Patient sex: F
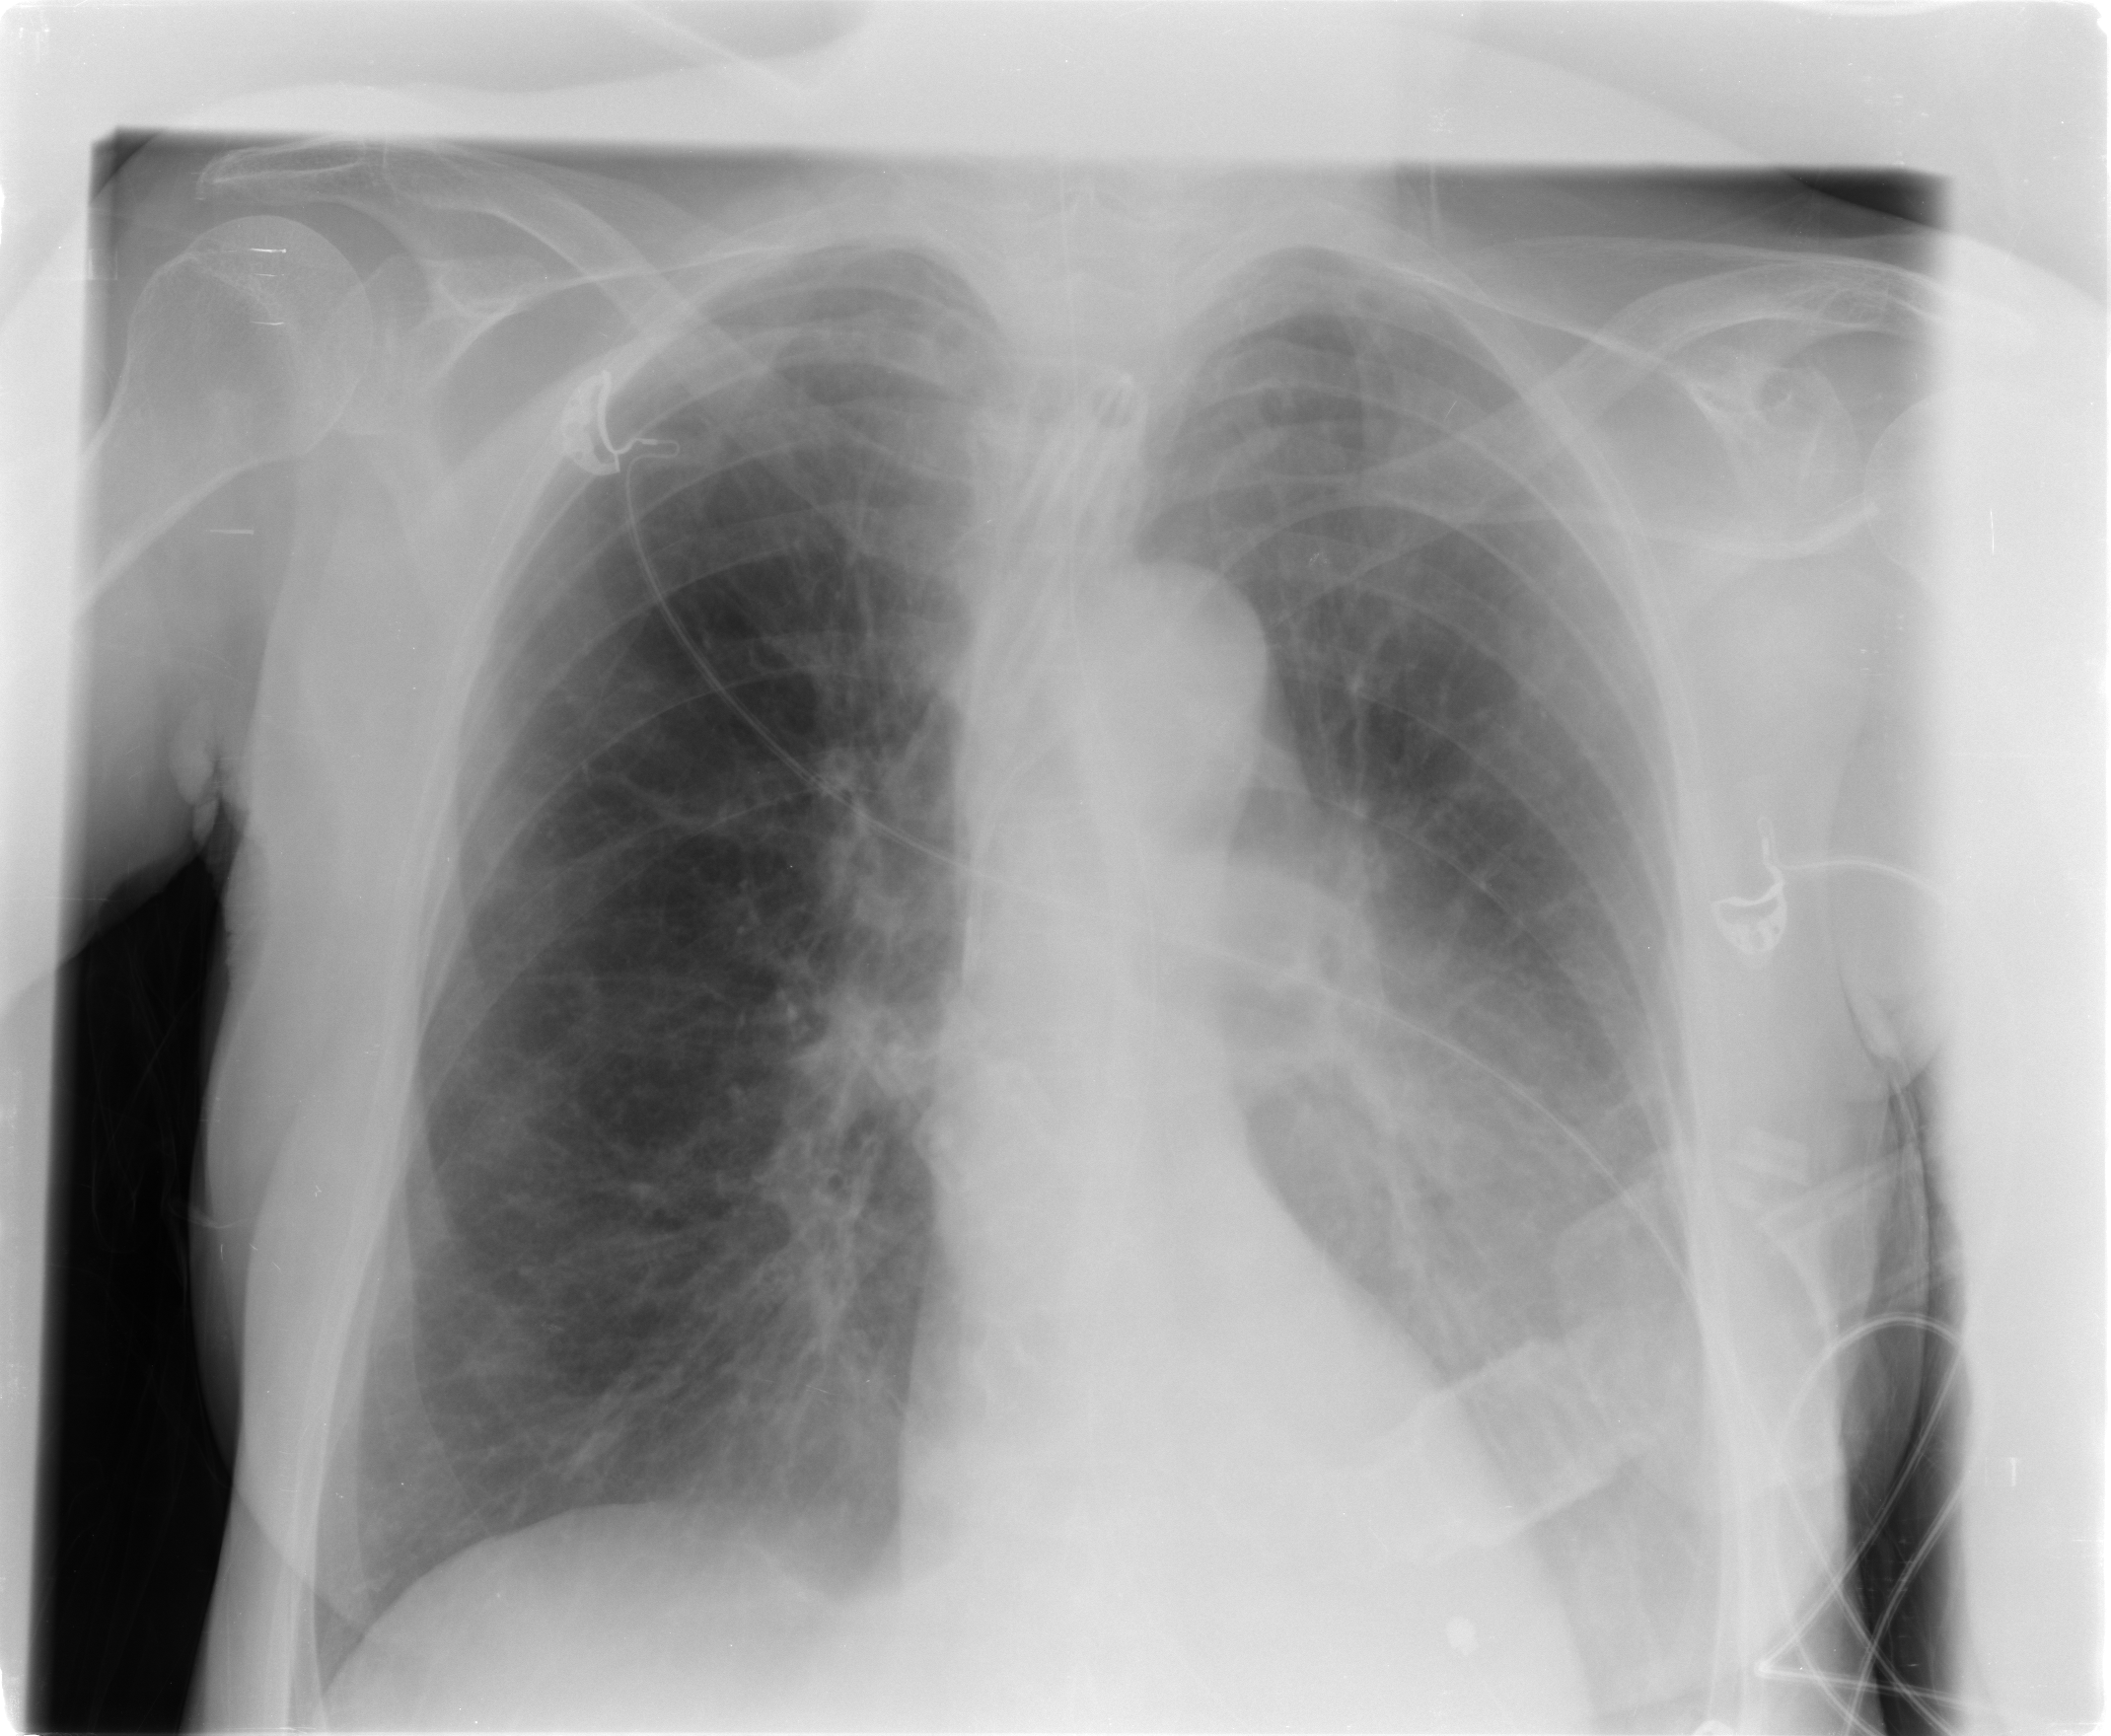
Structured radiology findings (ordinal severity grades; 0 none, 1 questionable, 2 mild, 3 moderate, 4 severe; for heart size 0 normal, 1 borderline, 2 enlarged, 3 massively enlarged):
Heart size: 0
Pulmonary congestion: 0
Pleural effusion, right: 0
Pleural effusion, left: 0
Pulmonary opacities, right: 1
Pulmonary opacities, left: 0
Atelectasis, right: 2
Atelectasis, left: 2